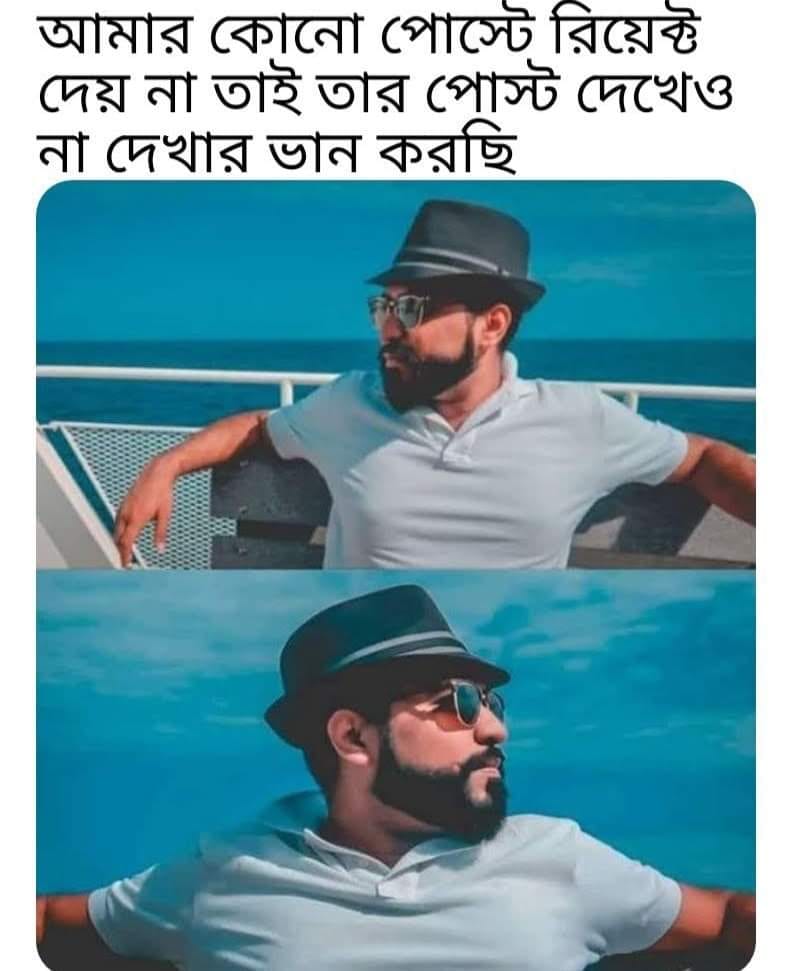
Caption: আমার কোনো পোস্টে রিয়েক্ট দেয় না তাই তার পোস্ট দেখেও না দেখার ভান করছি
Label: non-hate